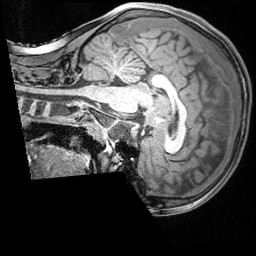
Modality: T1w
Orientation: sagittal
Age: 9
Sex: male
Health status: ill
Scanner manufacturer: siemens
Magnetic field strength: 3 T
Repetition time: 1.6 s
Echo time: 0.00179 s